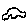
Label: car